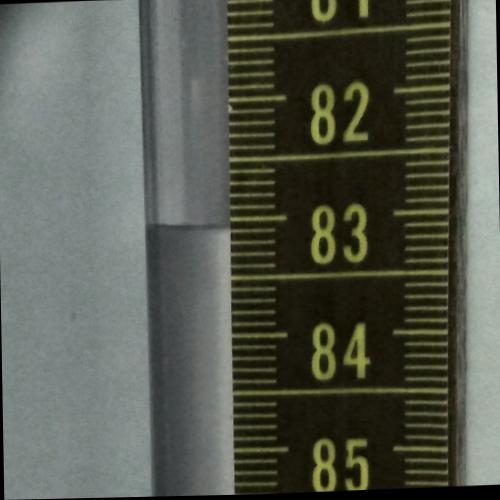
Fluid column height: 83.1 cm